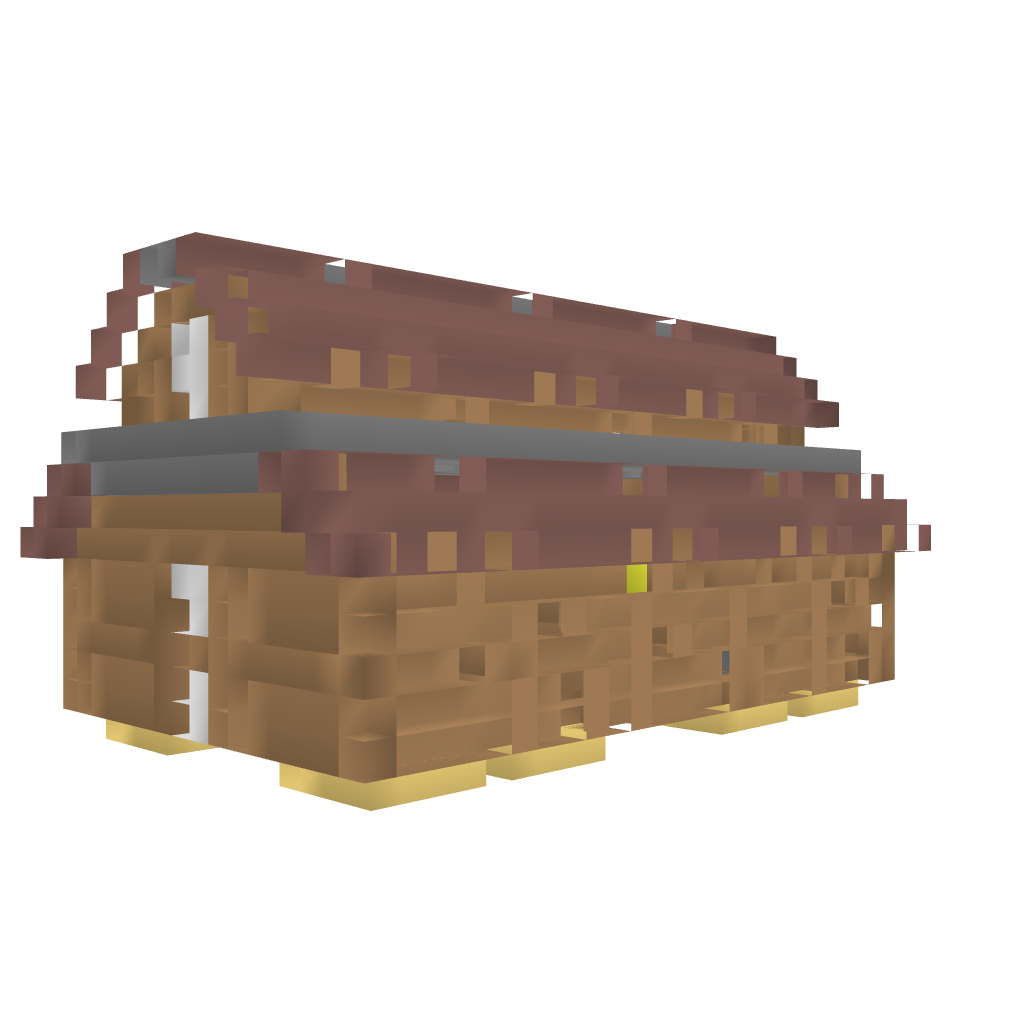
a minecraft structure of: Maple Valley Stable - 8 stalls bad low quality